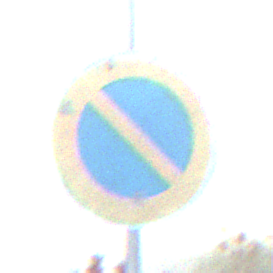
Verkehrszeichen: EingeschraenktesHalteverbot
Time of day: Dawn
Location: Outdoor (Nature)
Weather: Clear
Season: NotSpecified
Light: Natural